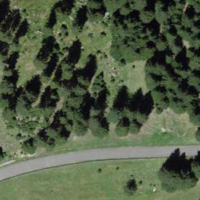
EUNIS habitat code: 32
Species observed at this site:
Ajuga pyramidalis